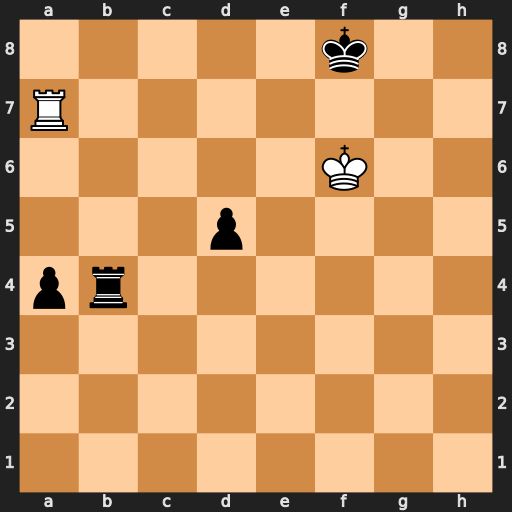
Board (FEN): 5k2/R7/5K2/3p4/pr6/8/8/8
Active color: w
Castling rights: -
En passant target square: -
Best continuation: Ra8+ Rb8 Rxb8#